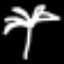
Label: palm tree